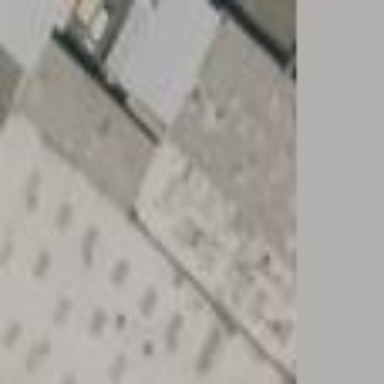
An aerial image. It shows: Industrial building.